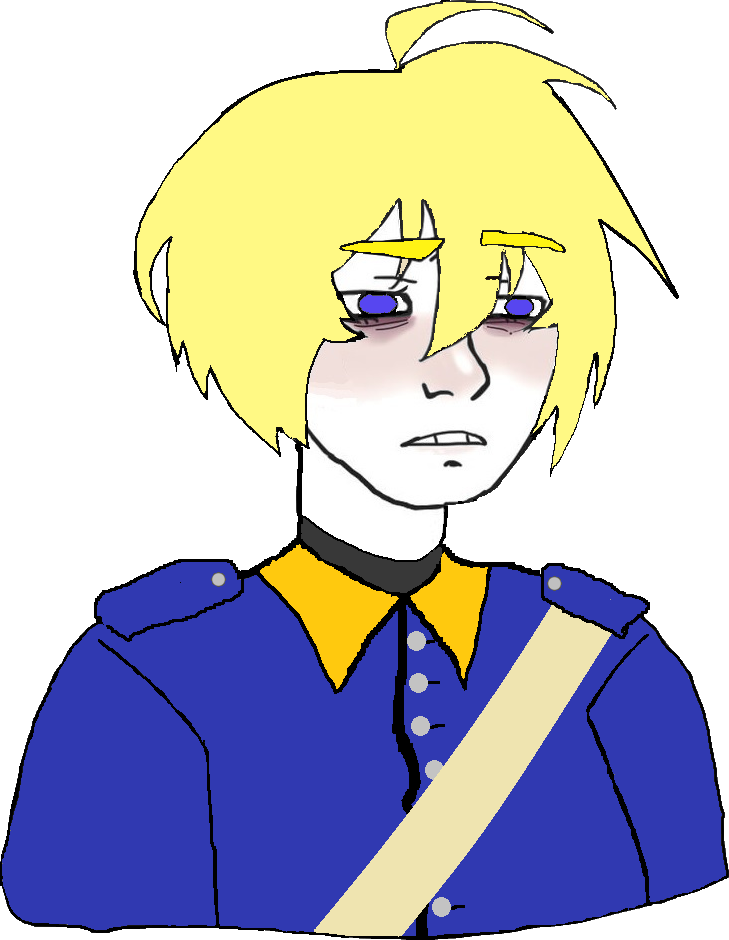
Label: 5_Twinkjak